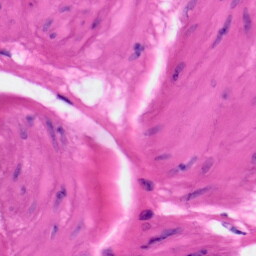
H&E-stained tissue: Skin